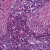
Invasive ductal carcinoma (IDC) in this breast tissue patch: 1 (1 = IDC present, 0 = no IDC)